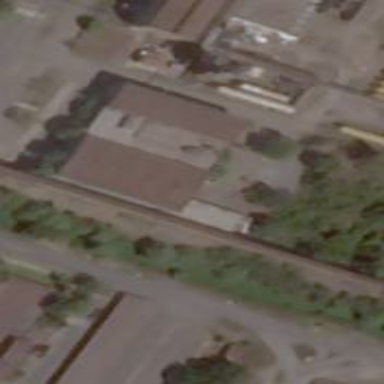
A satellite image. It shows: Industrial building.